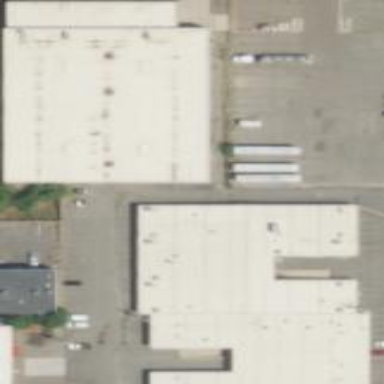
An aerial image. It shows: Commercial building.